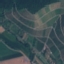
Label: PermanentCrop